Brain MRI, t2w sequence, axial 2D slice.
Patient: age 28, sex M, weight 78 kg, height 1.78 m
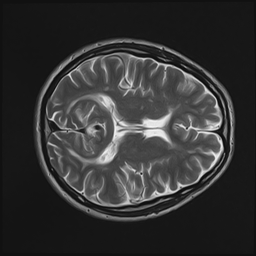